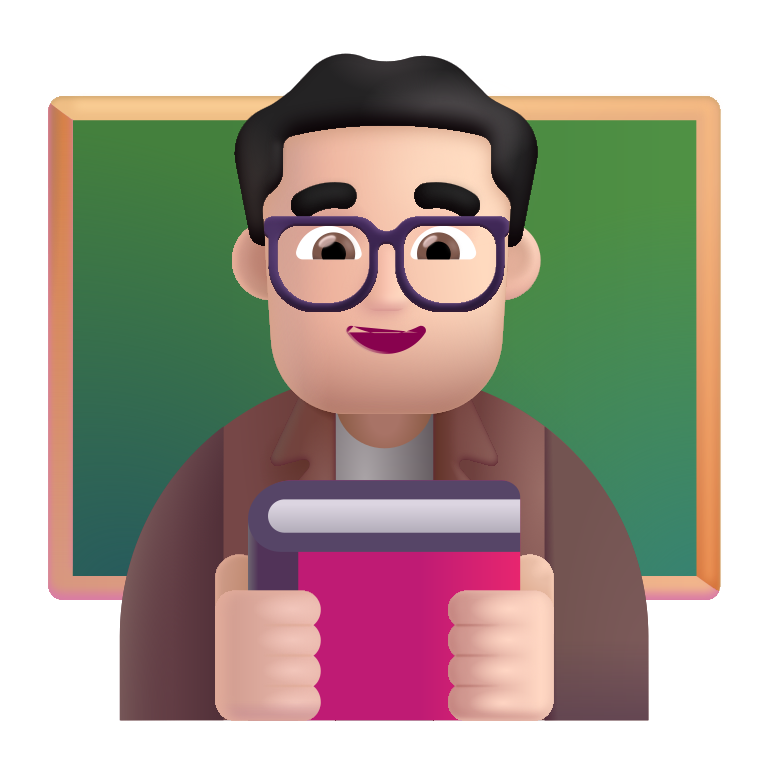
man teacher color light